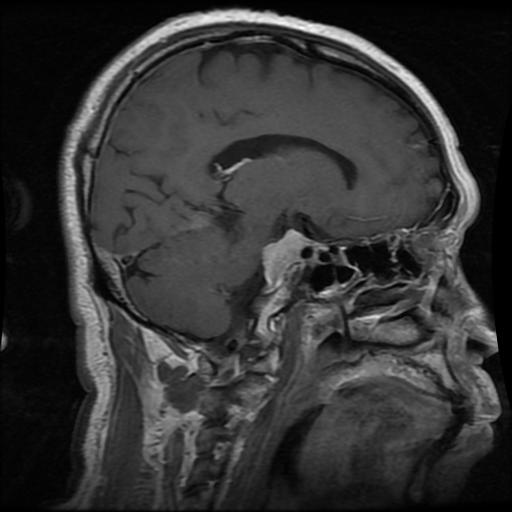
Label: meningioma